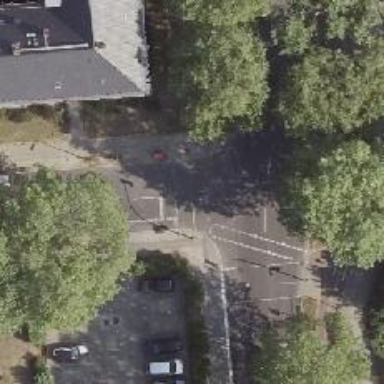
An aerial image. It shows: Road crossing with traffic signals.